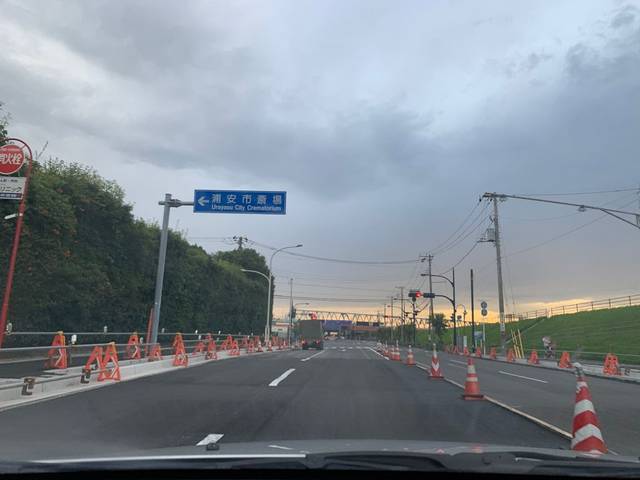
Region: Japan
Coordinates: 35.641, 139.881